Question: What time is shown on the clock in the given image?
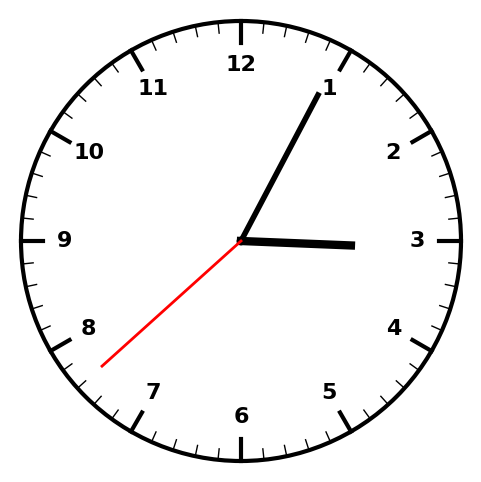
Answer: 03:04:38